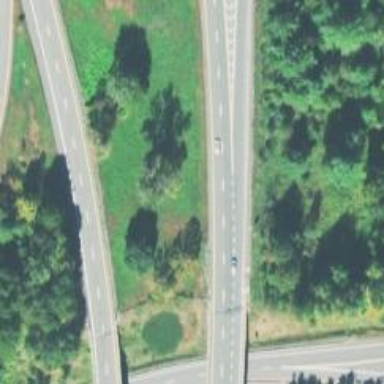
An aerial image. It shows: Motorway junction.